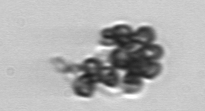
Label: Corymbellus